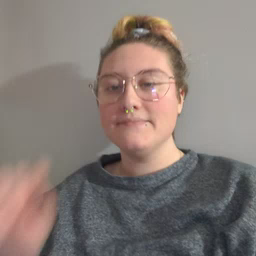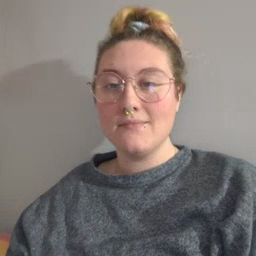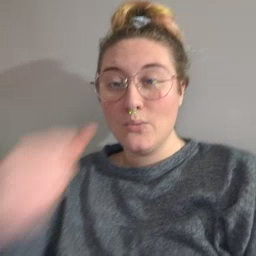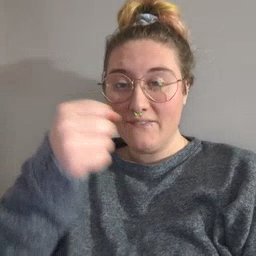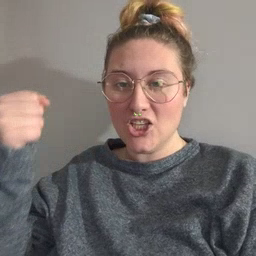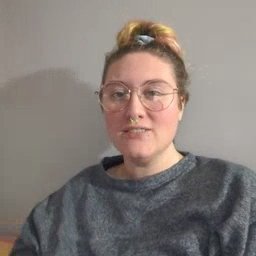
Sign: refrigerator